Question: Hi I am trying to align the text '' to middle of the box(Highlighted in ).
But not able to achieve that. I have tried using ''. But that is not working. What am I missing here?
'''
header, nav, form, a, ul, li, form, img, input {
padding: 0px;
margin: 0px;
}
header {
width: 980px;
background-color: #6C8DD5;
margin-right: auto;
margin-left: auto;
font-family: "Helvetica Neue", Sentinal, sans-serif;
padding-top: 7px;
padding-bottom: 7px;
}
header nav {display: table;}
header nav ul {display: table-row;}
header nav ul li {display: table-cell;}
header nav ul img {
width: 25px;
height: 25px;
}
'''
'''
<header role="banner">
<nav role="navigation">
<ul>
<li id="logo">
<a href="home.html"><img src="brand.jpg" /></a>
<a href="home.html">MyBrand</a>
</li>
</ul>
</nav>
</header>
'''

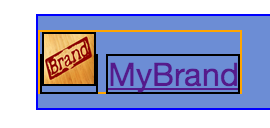
Answer: <URL>
'''
#logo a {
display:inline-block;
vertical-align:middle;
}
'''